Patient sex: F
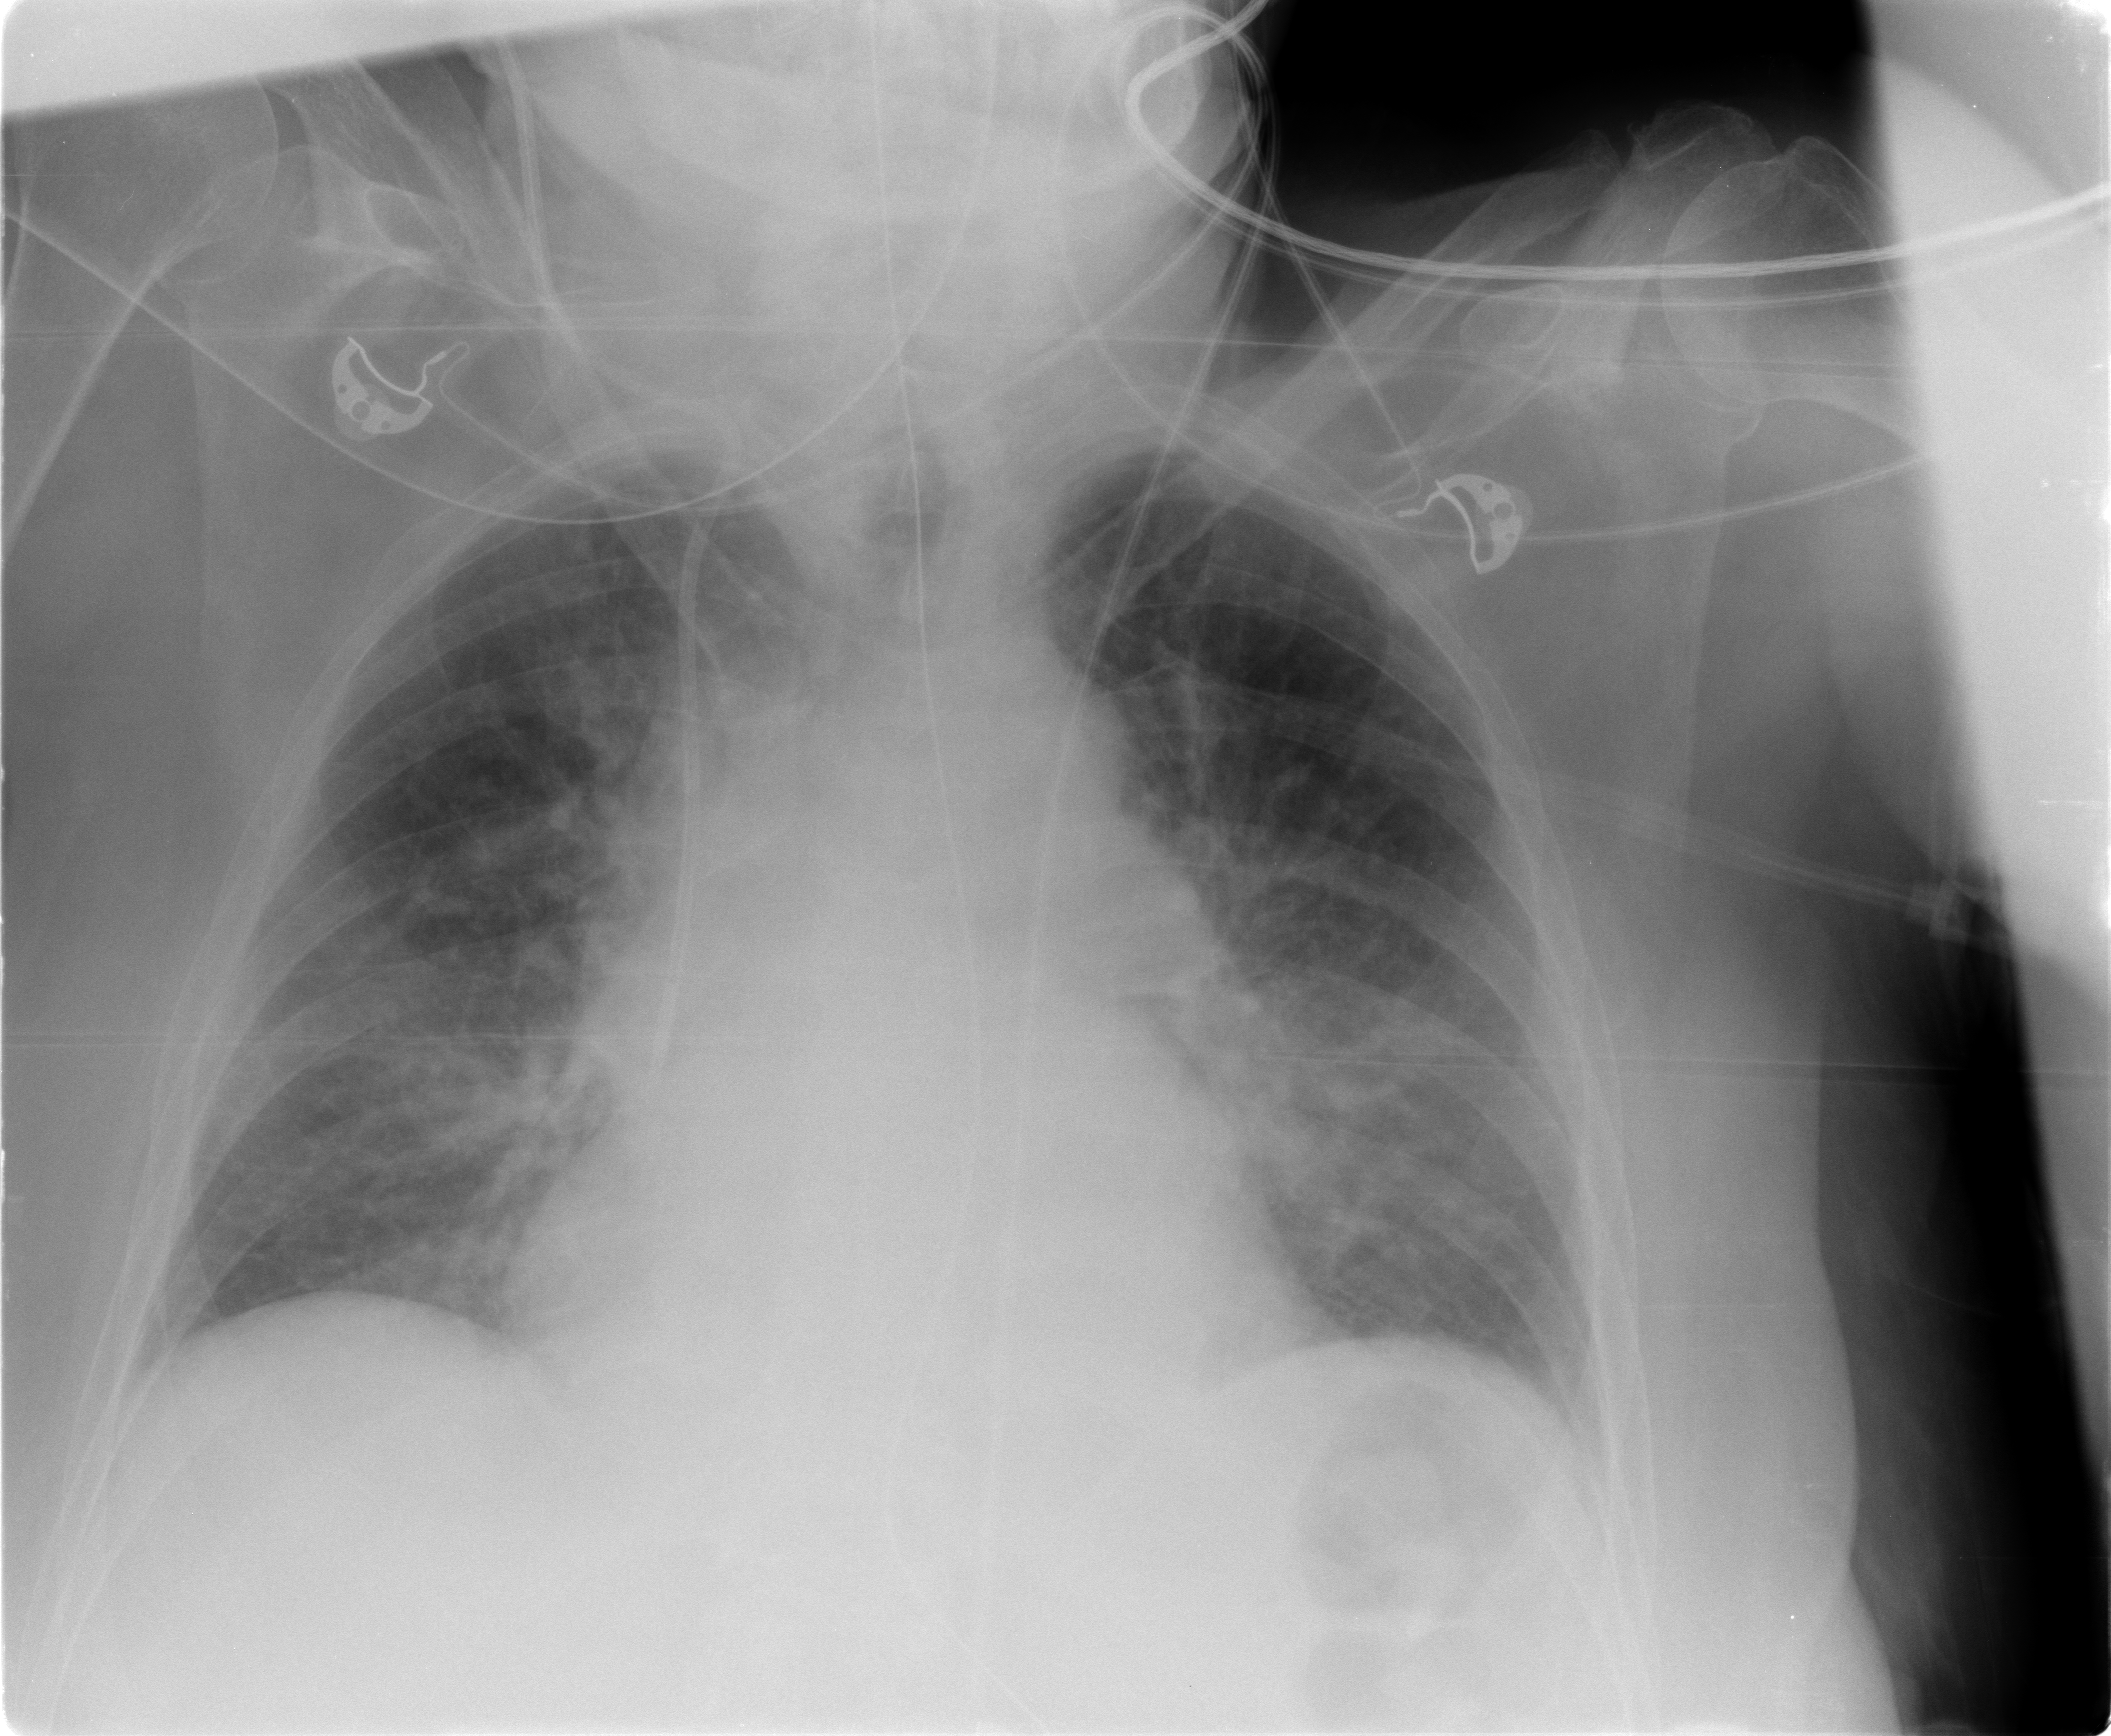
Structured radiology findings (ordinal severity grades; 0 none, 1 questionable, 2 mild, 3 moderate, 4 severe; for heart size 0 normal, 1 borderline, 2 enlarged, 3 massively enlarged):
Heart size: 0
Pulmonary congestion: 2
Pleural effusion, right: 0
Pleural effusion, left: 0
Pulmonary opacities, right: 0
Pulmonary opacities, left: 0
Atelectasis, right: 0
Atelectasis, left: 0